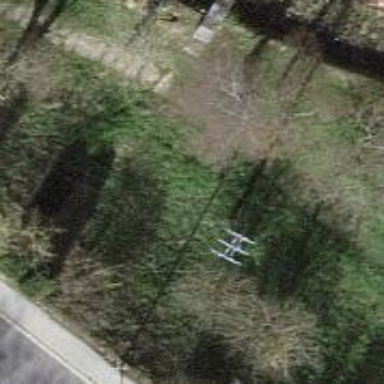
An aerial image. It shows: Pole with three cables attached.